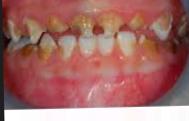
Condition: Caries